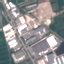
Land use / land cover: Industrial